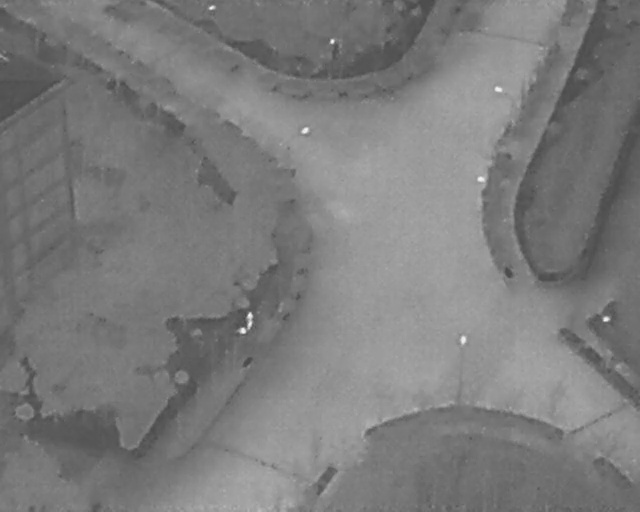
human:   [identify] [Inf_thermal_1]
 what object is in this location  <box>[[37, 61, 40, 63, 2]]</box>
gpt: <ref>1 small person at the center</ref>